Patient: sex M, age 62
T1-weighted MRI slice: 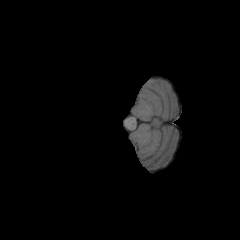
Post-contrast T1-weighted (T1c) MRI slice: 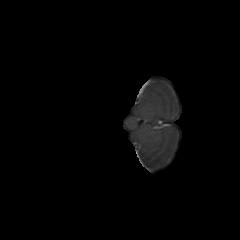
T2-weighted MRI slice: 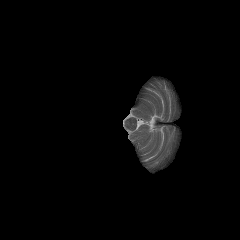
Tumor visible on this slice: no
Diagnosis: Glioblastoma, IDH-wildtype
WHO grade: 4